Question: Xcode run into compilation error while running the code.
Unfortunatetly I was not able to find a solution online.
These steps that I have commenced:
=> git merge branch-name
=> can't find the files
=> git checkout branch-name file-name
=> files were physically found
=> xcode can't see it
???
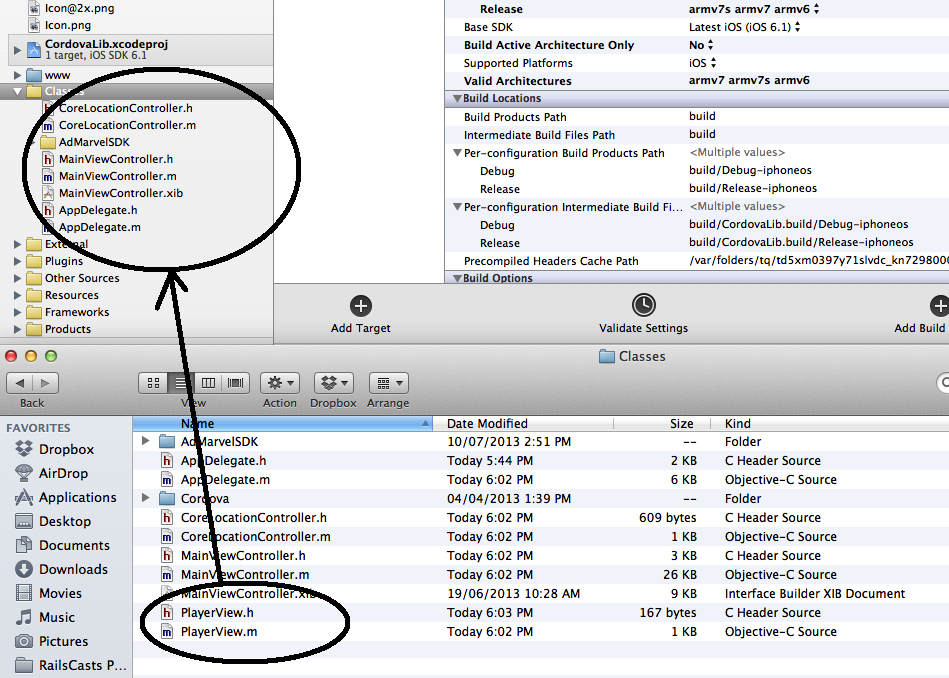
Answer: You have to add them to your project at File -> Add Files To "Your Project"
btw: Your project folder in Xcode does not necessarily reflect your actual folder structure you see in finder.
---
Edit:
if you want it to be like that (Xcode folders are the same as the existing folders in your harddrive) I found a nice tool which does that for you:
<URL>
also, when creating new folders/groups in Xcode, you have to use the 'New Group with Folder' option to also create a folder for that group on your harddrive.